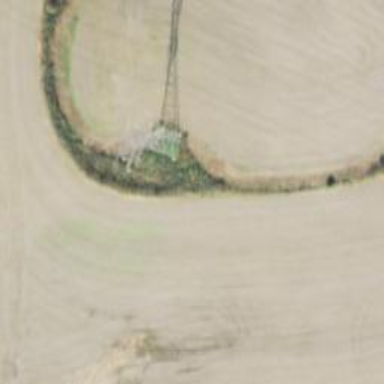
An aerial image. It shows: Lattice structure tower used for power distribution.